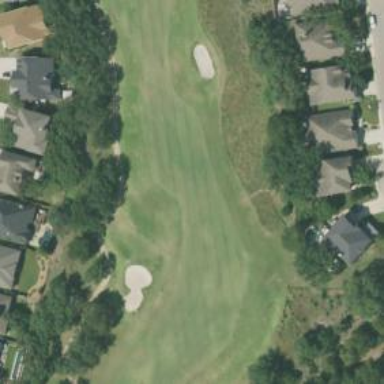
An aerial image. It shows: Golf hole.